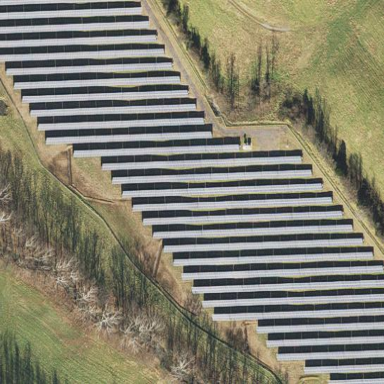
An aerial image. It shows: Solar power generator with photovoltaic panels.